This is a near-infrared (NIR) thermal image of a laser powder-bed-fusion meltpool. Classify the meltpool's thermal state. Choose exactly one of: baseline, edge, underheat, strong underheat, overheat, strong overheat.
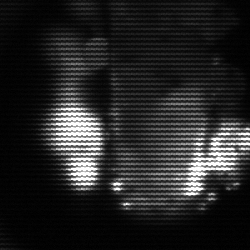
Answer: strong underheat